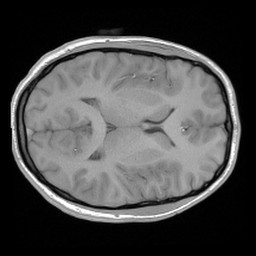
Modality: FLASH
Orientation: axial
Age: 19
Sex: male
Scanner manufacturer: siemens
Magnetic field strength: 3 T
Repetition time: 0.245 s
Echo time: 0.0026 s